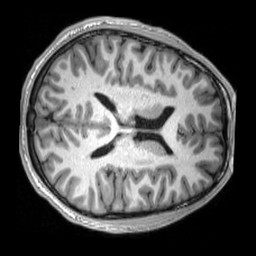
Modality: T1w
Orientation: axial
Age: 18
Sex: male
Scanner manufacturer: siemens
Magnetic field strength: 3 T
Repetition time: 2.53 s
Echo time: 0.00174 s